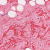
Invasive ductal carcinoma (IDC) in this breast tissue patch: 0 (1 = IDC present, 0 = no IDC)